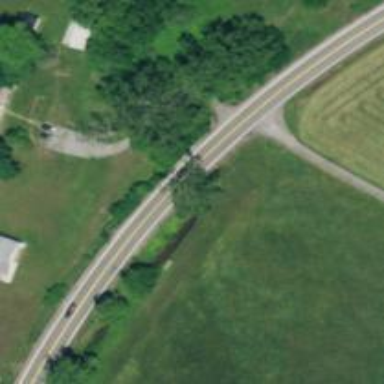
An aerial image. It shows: Culvert tunnel.